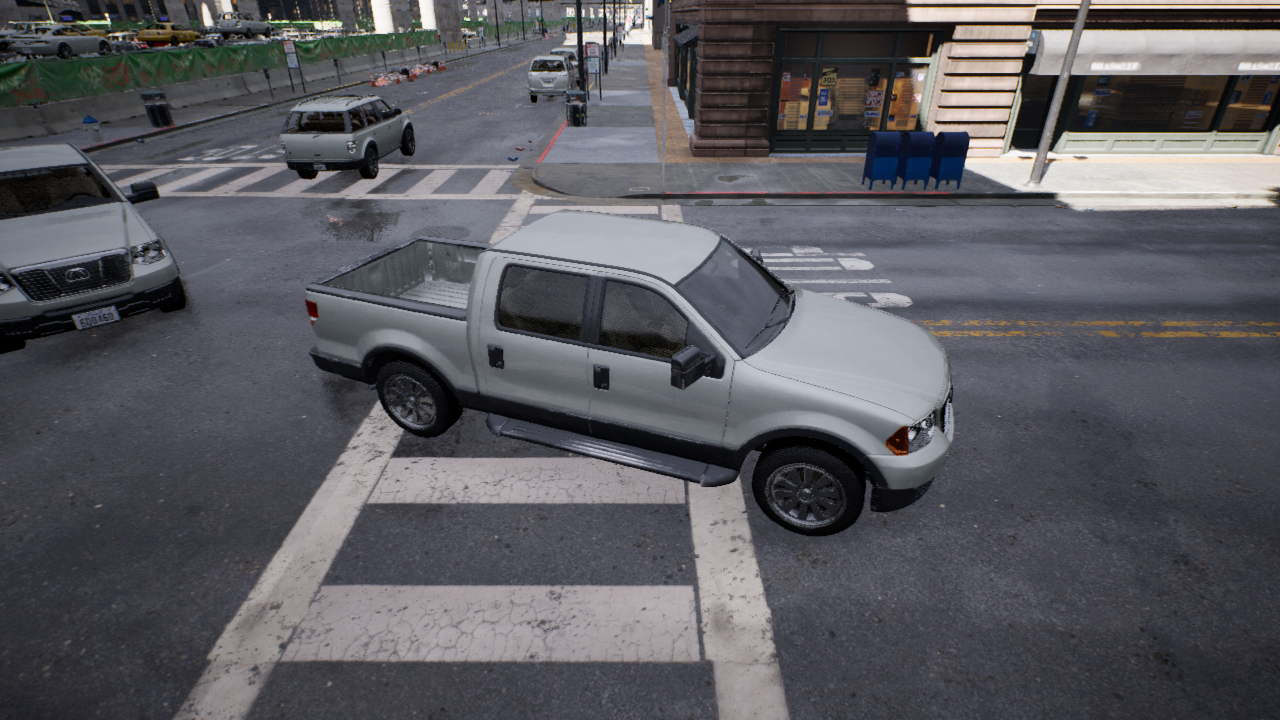
Venue: intersection
Lighting: clear day
Vehicle rig: pickup